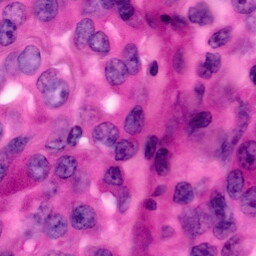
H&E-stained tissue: Pancreatic